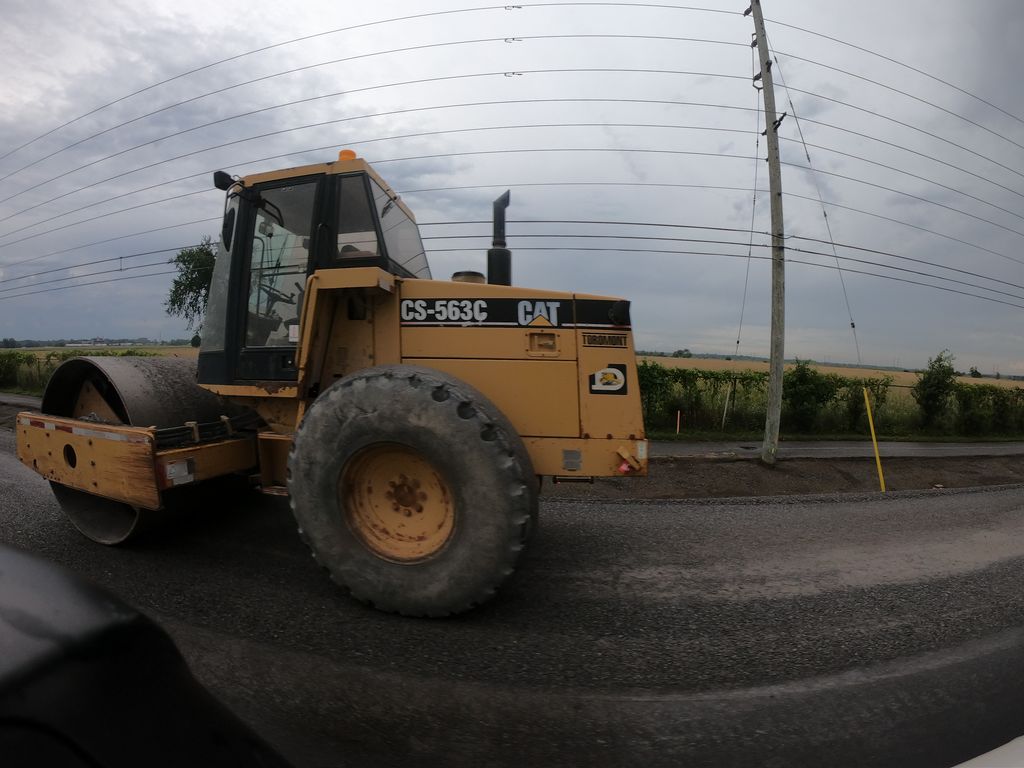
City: ottawa-gatineau